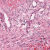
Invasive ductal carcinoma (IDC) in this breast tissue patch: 1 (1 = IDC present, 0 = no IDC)